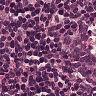
Metastatic tissue present: no